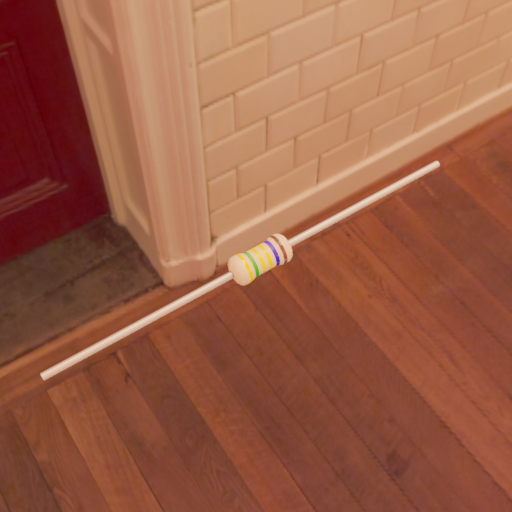
Resistor colour bands (in order): yellow, green, yellow, yellow, blue, brown